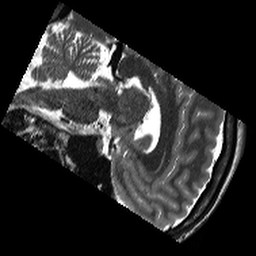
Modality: T2w
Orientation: sagittal
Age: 20
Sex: male
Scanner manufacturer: siemens
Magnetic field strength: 3 T
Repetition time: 13.15 s
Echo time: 0.082 s